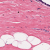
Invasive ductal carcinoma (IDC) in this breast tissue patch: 0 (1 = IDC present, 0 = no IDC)